Question: I have a dialog dAte picker like this:
'''
public Dialog onCreateDialog(Bundle savedInstanceState) {
final Calendar calendar = Calendar.getInstance();
int yy = calendar.get(Calendar.YEAR);
int mm = calendar.get(Calendar.MONTH);
int dd = calendar.get(Calendar.DAY_OF_MONTH);
DatePickerDialog datePicker = new DatePickerDialog(getActivity(), this, yy, mm, dd);
datePicker.getDatePicker().setCalendarViewShown(false);
datePicker.getDatePicker().setMaxDate(new Date().getTime());
datePicker.setTitle("RENTRE TA DATE DE NAISSANCE.");
return datePicker;
}
'''

We can see my problem On the image the date of today is 27 juil 2014 i want that date picker stop at this date and don't show 28 aout
Thank's for your help
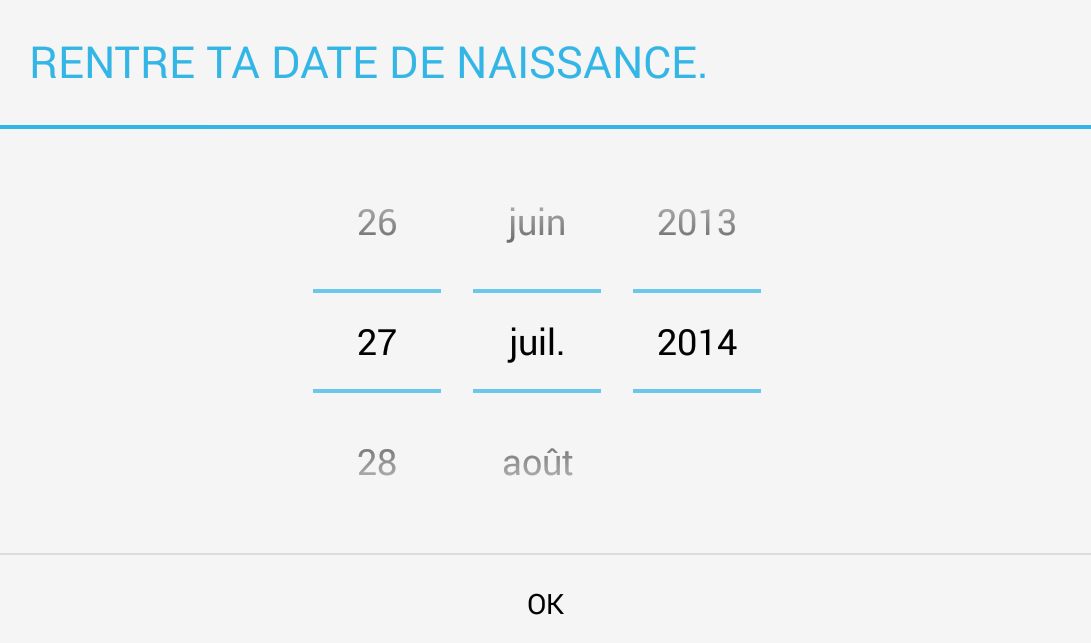
Answer: Add 1 day and 1 month to your calender instance. And pass it to 'setMaxDate()'
'''
// Set calendar to 1 day next from today
calendar.add(Calendar.DAY_OF_MONTH, 1);
// Set calendar to 1 month next
calendar.add(Calendar.MONTH, 1);
datePicker.getDatePicker().setMaxDate(calendar.getTimeInMillis());
'''
---
So your method will look like
'''
public Dialog onCreateDialog(Bundle savedInstanceState) {
final Calendar calendar = Calendar.getInstance();
int yy = calendar.get(Calendar.YEAR);
int mm = calendar.get(Calendar.MONTH);
int dd = calendar.get(Calendar.DAY_OF_MONTH);
DatePickerDialog datePicker = new DatePickerDialog(getActivity(), this,
yy, mm, dd);
datePicker.getDatePicker().setCalendarViewShown(false);
// Set calendar to 1 day next from today
calendar.add(Calendar.DAY_OF_MONTH, 1);
// Set calendar to 1 month next
calendar.add(Calendar.MONTH, 1);
datePicker.getDatePicker().setMaxDate(calendar.getTimeInMillis());
datePicker.setTitle("RENTRE TA DATE DE NAISSANCE.");
return datePicker;
}
'''